Question: My window is split into two divs.
The left side has many divs and holds most of my form elements.
The right side also contains divs and other form elements.
In my left div, I have some error messages that I would like to display and I would like them to float over other divs and elements.
Right now, when I display an error message the elements get moved around and my error message sometimes get cut in half (as pictured below).

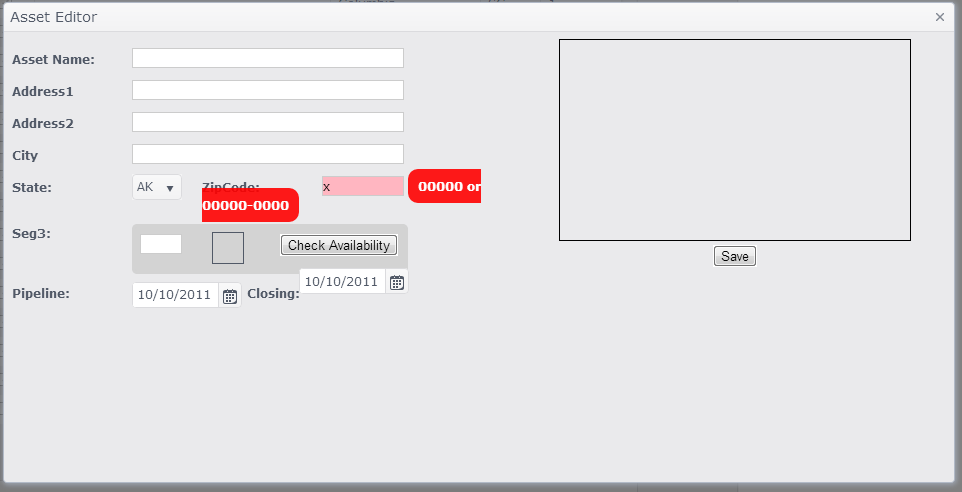
Answer: To achieve a "hover" / "float" effect you will need to use Javascript to get the current position of the input-in-error, and then use that position information to dynamically set position:absolute in CSS on the error message to appear above it.